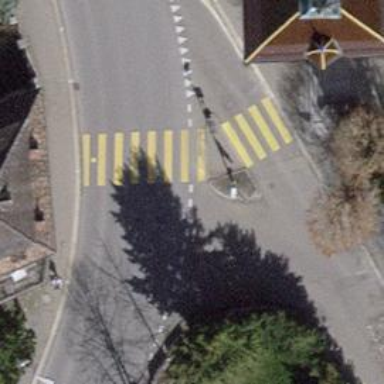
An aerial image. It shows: Traffic calming island.